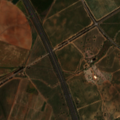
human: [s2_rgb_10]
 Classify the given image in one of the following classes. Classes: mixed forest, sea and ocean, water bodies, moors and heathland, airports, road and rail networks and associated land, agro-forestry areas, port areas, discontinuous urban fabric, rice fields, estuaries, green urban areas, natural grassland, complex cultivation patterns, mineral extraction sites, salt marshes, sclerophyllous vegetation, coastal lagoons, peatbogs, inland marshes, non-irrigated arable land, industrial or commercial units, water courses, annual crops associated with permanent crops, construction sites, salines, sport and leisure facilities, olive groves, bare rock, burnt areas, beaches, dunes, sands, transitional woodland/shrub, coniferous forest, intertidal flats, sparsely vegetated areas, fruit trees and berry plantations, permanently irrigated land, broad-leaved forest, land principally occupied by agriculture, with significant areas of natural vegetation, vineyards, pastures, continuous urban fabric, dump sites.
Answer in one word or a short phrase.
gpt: continuous urban fabric